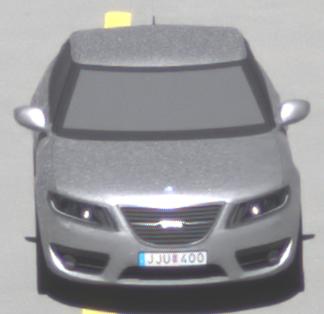
Make: Saab
Model: 5-Sep
Detailed model: 9-5 1.6T
Model produced from: 2010/06
Model produced until: 2011/12
Doors: 4
Color: white
Road condition: dry road
Daytime: midday
Contrast: high contrast